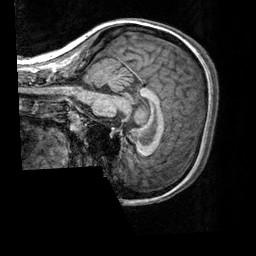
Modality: T1w
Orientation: sagittal
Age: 19
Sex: female
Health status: healthy
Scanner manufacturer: siemens
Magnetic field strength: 3 T
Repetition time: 2.3 s
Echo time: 0.00303 s